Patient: sex M, age 58
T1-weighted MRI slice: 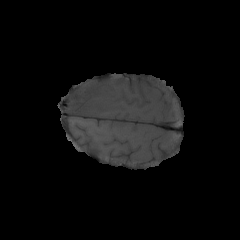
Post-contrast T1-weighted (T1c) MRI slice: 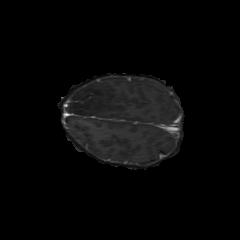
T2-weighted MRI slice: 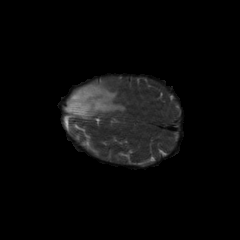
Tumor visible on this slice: yes
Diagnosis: Astrocytoma, IDH-mutant
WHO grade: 4